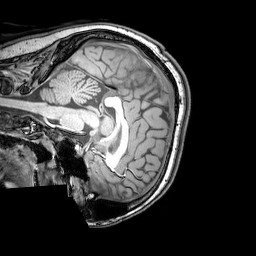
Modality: T1w
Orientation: sagittal
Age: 21
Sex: female
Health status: healthy
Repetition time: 0.081 s
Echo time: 0.037 s